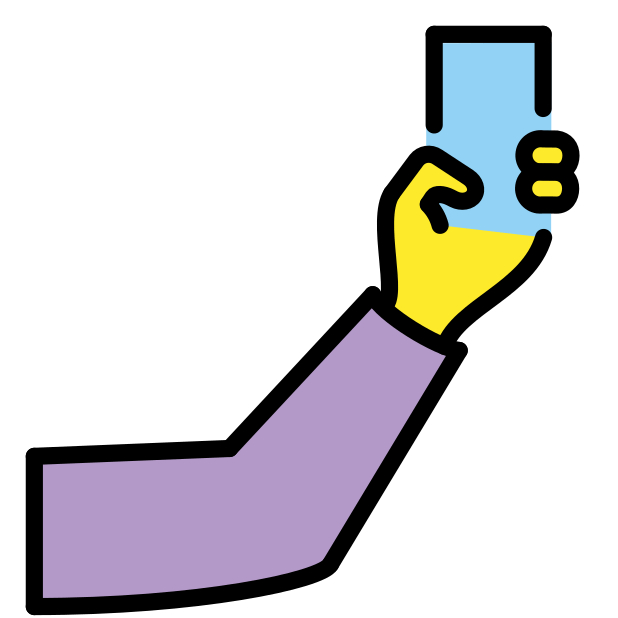
selfie